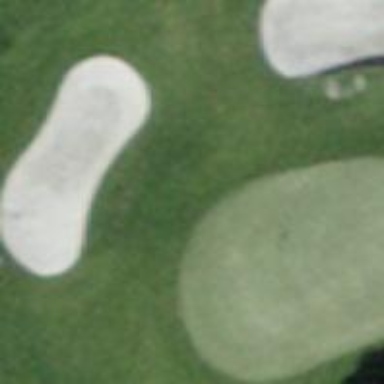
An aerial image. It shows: Golf bunker filled with sandy terrain.